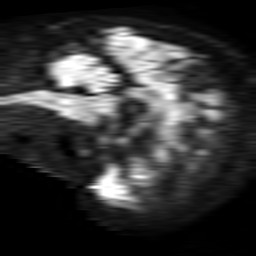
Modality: TRACE
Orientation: sagittal
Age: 83
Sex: female
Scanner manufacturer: philips
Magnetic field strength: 1.5 T
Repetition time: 3.393 s
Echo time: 0.06922 s